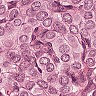
Metastatic tissue present: yes